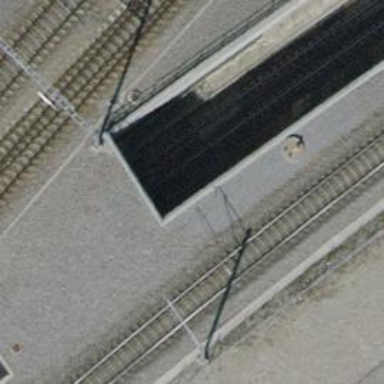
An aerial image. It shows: Wall barrier.